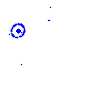
Particle: pion